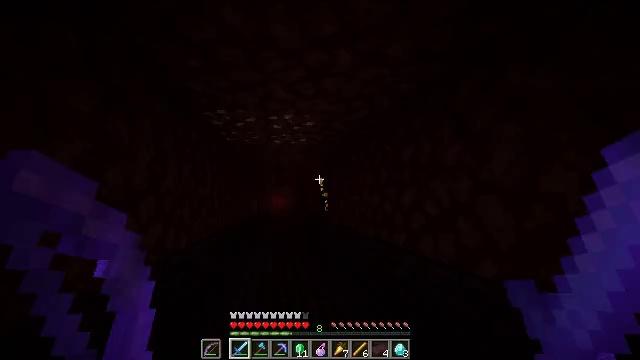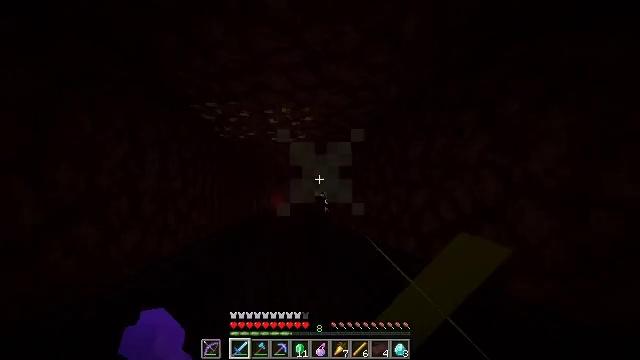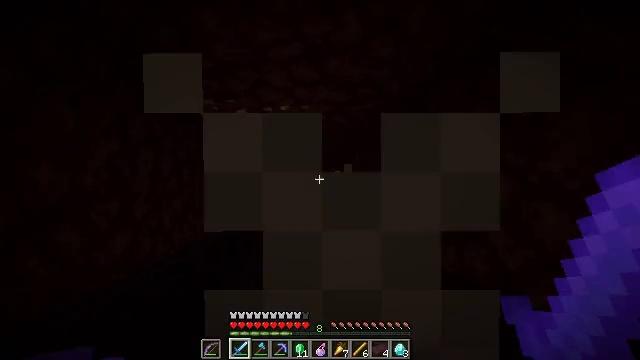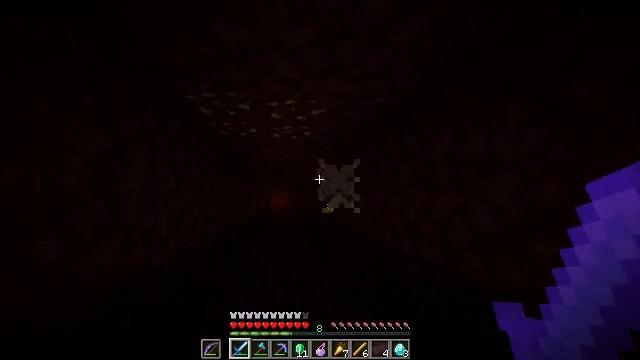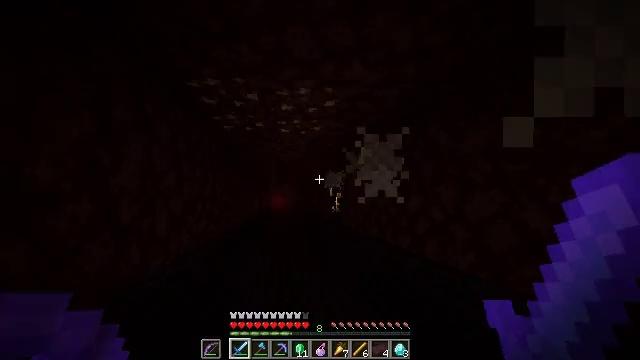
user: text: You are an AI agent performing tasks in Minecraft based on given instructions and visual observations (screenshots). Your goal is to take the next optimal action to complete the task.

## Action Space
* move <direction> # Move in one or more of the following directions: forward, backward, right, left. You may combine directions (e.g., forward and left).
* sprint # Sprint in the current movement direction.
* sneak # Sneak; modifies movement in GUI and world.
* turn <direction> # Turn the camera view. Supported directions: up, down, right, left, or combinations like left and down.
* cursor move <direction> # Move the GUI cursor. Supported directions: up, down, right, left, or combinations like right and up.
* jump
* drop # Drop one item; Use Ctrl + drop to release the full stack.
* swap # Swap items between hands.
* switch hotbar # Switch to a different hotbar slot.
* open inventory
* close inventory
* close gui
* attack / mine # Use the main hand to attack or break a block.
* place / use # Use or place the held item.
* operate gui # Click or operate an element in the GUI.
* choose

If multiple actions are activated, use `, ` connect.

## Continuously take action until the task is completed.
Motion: motion action
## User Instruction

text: Hunt a blaze.
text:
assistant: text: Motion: move forward and move left, use / place
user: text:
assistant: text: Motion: move forward and move left, use / place
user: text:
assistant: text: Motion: move forward and move left, use / place
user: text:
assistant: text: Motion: move forward and move left, use / place
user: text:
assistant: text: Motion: use / place